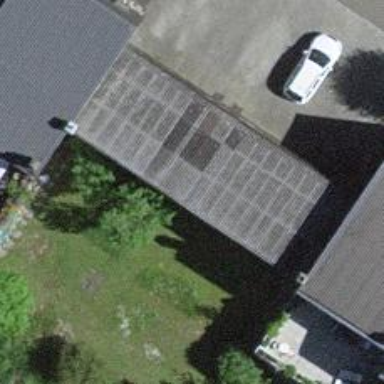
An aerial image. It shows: Garage building.